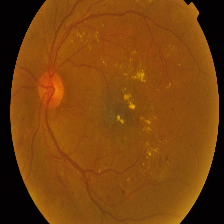
Diabetic retinopathy grade: Proliferative DR